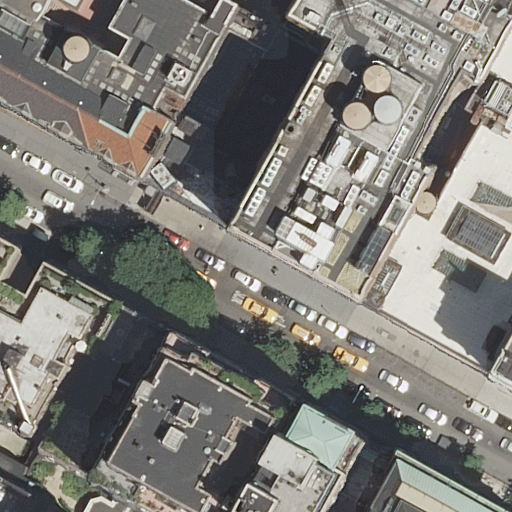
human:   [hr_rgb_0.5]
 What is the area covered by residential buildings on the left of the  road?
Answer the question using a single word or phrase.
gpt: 1493m2

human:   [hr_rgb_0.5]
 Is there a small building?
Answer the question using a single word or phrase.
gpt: yes

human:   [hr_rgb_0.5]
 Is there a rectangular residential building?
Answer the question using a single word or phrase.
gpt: yes

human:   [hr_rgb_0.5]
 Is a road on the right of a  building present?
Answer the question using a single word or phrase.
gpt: yes

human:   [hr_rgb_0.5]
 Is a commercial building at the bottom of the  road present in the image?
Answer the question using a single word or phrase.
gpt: no

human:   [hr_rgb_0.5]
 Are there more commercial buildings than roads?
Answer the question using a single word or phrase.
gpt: no

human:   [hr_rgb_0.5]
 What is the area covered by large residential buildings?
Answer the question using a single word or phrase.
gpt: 2443m2

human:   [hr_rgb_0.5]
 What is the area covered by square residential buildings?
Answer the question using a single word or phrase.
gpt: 65m2

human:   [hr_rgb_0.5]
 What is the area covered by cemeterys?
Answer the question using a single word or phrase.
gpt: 0m2

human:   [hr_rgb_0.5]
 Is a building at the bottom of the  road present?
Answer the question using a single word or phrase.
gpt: yes

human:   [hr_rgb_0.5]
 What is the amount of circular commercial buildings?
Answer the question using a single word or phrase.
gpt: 0

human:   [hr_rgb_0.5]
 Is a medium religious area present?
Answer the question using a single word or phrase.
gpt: no

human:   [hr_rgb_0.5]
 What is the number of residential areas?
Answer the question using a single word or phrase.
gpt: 0

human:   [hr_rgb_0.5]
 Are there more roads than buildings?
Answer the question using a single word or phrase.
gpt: no

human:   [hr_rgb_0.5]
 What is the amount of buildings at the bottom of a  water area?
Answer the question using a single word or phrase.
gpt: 0

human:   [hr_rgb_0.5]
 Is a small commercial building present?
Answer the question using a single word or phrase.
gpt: no

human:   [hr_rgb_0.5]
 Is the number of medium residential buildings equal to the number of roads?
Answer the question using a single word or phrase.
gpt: no

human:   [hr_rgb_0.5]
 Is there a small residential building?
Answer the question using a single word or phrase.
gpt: yes

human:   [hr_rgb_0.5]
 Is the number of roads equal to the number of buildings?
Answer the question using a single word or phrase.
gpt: no

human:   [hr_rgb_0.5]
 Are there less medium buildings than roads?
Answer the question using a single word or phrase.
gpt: no

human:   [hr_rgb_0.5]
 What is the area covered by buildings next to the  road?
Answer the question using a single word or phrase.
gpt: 3892m2

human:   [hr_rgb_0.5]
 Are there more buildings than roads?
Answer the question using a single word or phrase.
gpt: yes

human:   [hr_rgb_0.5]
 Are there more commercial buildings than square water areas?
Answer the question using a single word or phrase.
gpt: no

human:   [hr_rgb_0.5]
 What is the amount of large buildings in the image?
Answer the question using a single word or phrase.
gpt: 3

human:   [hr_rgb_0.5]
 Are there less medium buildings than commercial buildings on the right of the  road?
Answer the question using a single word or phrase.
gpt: no

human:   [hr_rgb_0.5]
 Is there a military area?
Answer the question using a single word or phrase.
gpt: no

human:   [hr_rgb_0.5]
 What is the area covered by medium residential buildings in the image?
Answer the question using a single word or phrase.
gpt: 1237m2

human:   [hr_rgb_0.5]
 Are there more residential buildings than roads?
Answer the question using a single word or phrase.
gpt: yes

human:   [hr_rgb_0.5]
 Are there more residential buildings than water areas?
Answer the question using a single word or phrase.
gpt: yes

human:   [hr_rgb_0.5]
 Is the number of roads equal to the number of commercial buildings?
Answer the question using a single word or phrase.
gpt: no

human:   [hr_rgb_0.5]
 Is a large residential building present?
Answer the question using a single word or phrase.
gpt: yes

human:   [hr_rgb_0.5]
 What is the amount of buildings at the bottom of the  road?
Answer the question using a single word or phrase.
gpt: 4

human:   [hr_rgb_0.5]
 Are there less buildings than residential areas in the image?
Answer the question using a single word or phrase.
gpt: no

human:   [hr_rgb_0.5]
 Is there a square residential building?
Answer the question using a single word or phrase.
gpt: yes

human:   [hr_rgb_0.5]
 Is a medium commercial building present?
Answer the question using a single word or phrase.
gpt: no

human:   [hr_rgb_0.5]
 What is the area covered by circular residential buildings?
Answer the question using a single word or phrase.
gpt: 65m2